Question: I am trying to set different Viewports for different android devices. for this i use this piece of code.
'''
<head>
<meta name="viewport" content="width=device-width; initial-scale=0.91; maximum-scale=0.91; user-scalable=0;target-densityDpi=device-dpi" />
<script>
if (window.devicePixelRatio == 1)
{
document.querySelector("meta[name=viewport]").setAttribute('content', 'width=device-width, initial-scale=0.51, maximum-scale=0.51, user-scalable=0,target-densityDpi=device-dpi');
} else if (window.devicePixelRatio == 2) {
document.querySelector("meta[name=viewport]").setAttribute('content', 'width=device-width, initial-scale=0.51, maximum-scale=0.51, user-scalable=0');
} else if (window.devicePixelRatio == .78) {
document.querySelector("meta[name=viewport]").setAttribute('content', 'width=device-width, initial-scale=0.51, maximum-scale=0.51, user-scalable=0, target-densityDpi=device-dpi');
} else if (window.devicePixelRatio == 1.5) {
document.querySelector("meta[name=viewport]").setAttribute('content', 'width=device-width, initial-scale=0.51, maximum-scale=0.51, user-scalable=0, target-densityDpi=device-dpi');
}
</script>
</head>
'''
Now problem is that it not setting the appropriate content values. and in Logcat giving this error
> Viewport argument value "device-width;" for key "width" not recognized. Content ignored.Viewport argument value "device-width;" for key "width" not recognized. Content ignored.Viewport argument key ";initial-scale" not recognized and ignored.Viewport argument value "no;" for key "user-scalable" not recognized. Content ignored.Viewport argument key "device-dpi" not recognized and ignored.
Any Suggestions. Sorry for the poor editing i am unable to edit it.
EDIT:
At that my Viewport is still not working on android devices.
I want that i should use only one css and tat css should scale images according to the device.
For this i used Viewport with target-dpidensity and gave intial and maximum scale first time it was working but now when i run this approach on android it ignore Viewport.
Actually problem is that when ever i set image in background in html and run this app on any android device it gives image in zoom mood. For this i change my skin html and app.java file and disable zoom mood and also used target-dpidensity but all methods are not working
Here is html code:

Here is css file:
'''
body {
background-repeat: no-repeat;
margin: 0;
'''
}
div {
width: 1280px;
height: 670px;
}
# home {
'''
background-image: url('../images/abc_title.png');
width: 1280px;
height: 670px;
'''
}
# abc_slide {
'''
position: relative; background : transparent;
width: 129px;
height: 76px;
background: transparent; width : 129px; height : 76px;
margin-top: 80px;
margin-left: 80px;
border: thin;
'''
}
# song_slide {
'''
position: relative;
background: transparent;
margin-top: 80px;
margin-left: 80px; width : 129px;
height: 76px;
width: 129px;
border: thin;
'''
}
Is its because of droidgap or cordove view
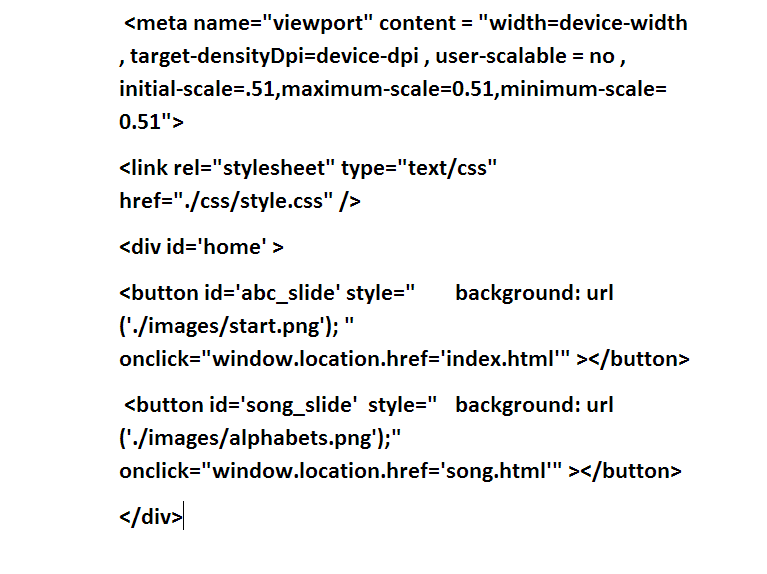
Answer: I am not sure what you are trying to do in general and in the if specificly, but you can remove the meta tag from your HTML and use something like:
'''
<script>
var viewportContent = '';
if (window.devicePixelRatio = 1) {
viewportContent = 'width=device-width, initial-scale=0.51, maximum-scale=0.51, user-scalable=0, target-densityDpi=device-dpi';
} else if (window.devicePixelRatio == 2) {
viewportContent = 'width=device-width, initial-scale=0.51, maximum-scale=0.51, user-scalable=0';
} else if (window.devicePixelRatio == .78) {
viewportContent = 'width=device-width, initial-scale=0.51, maximum-scale=0.51, user-scalable=0, target-densityDpi=device-dpi';
} else if (window.devicePixelRatio == 1.5) {
viewportContent = 'width=device-width, initial-scale=0.51, maximum-scale=0.51, user-scalable=0, target-densityDpi=device-dpi';
}
$('head').append('<meta name="viewport" content="' + viewportContent + '">');
</script>
'''